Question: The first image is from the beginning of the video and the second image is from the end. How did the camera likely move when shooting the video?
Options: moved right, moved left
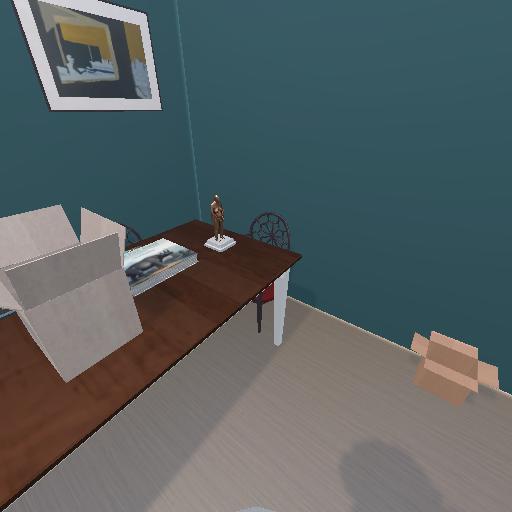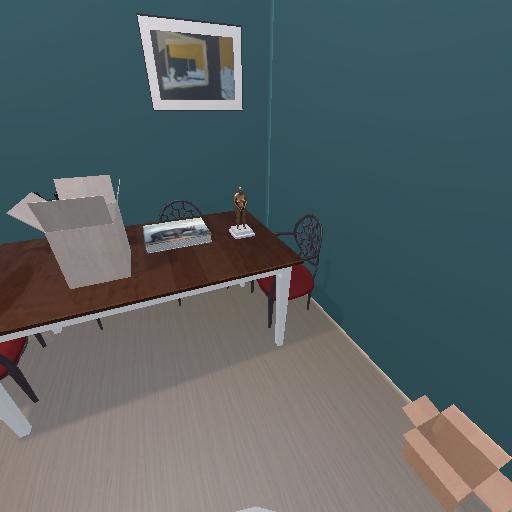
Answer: moved right